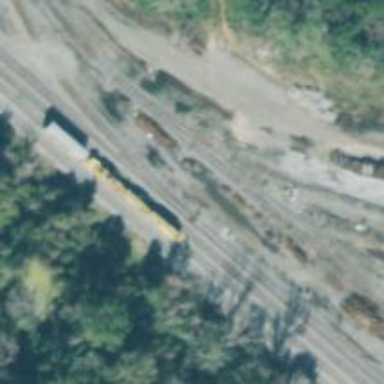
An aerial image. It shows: Abandoned railway yard is depicted.